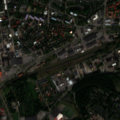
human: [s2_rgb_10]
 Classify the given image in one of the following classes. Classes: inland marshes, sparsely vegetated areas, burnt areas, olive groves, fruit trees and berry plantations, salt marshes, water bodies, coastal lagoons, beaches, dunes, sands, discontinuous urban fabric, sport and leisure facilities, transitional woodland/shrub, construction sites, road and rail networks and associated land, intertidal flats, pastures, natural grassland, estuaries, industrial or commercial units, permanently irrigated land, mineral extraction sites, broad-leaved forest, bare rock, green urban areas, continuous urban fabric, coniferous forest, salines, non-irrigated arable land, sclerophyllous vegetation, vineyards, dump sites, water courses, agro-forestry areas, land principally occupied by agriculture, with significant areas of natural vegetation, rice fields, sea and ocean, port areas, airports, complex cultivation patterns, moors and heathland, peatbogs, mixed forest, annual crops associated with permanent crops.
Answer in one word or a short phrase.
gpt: discontinuous urban fabric, industrial or commercial units, green urban areas